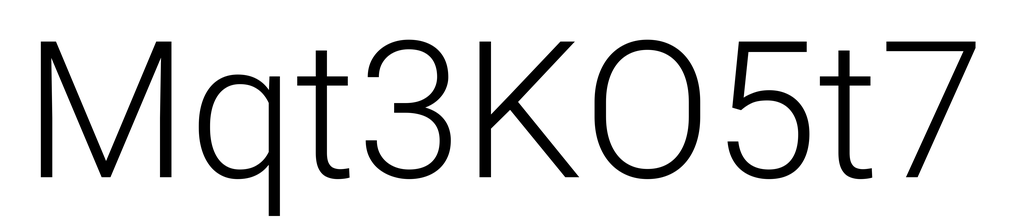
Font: Roboto_Light